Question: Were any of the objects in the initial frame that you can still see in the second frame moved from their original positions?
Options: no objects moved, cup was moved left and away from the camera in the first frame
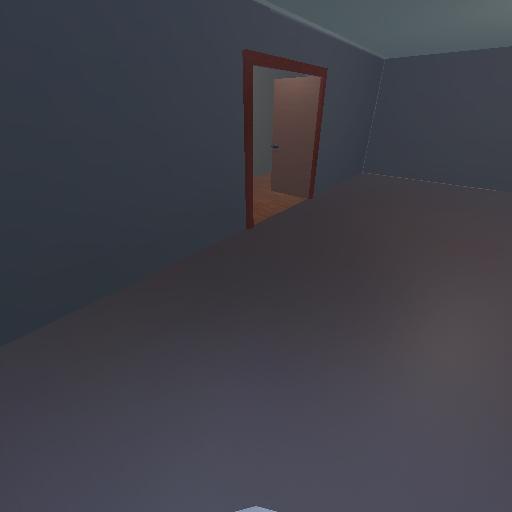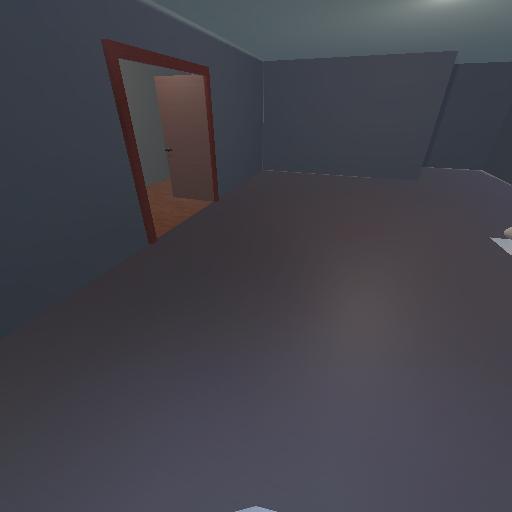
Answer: no objects moved